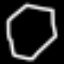
Label: octagon